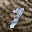
Label: 7